Question: In the output below, I'm trying to align with the top of the box next to it. I've tried a couple of different boxes and whatnot, but I can't get it to align properly.

Here's the code:
'''
\mbox{
Author
}
box{egin{minipage}[c]{12cm}
\medskip
$for(author)$
$author.name$\$if(author.title)$\emph{$author.title$}\$endif$$if(author.company)$$author.company$$endif$
\par\medskip
$endfor$
\medskip
\end{minipage}}
'''
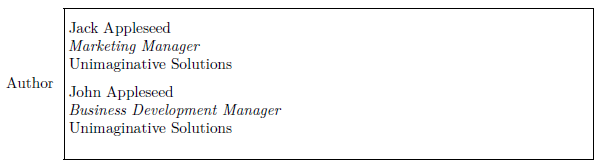
Answer: You should set the entire construction inside a 'tabular', and then also use a '[t]'op-aligned 'tabular' for the framed box construction:

'''
\documentclass{article}
egin{document}
egin{tabular}{l | l |}
\cline{2-2}
Author & egin{tabular}[t]{@{}p{12cm}@{}}
Jack Appleseed \
\emph{Marketing Manager} \
Unimaginitive Solutions \ \
John Appleseed \
\emph{Business Development Manager} \
Unimaginitive Solutions \
\end{tabular} \
\cline{2-2}
\end{tabular}
\end{document}
'''
I'm assuming you can use the following Pandoc construction (I haven't used Pandoc):
'''
egin{tabular}{l | l |}
\cline{2-2}
Author & egin{tabular}[t]{@{}p{12cm}@{}}
$for(author)$
$author.name$ \ $if(author.title)$\emph{$author.title$} \ $endif$ $if(author.company)$ $author.company$ \ $endif$
$endfor$
\end{tabular} \
\cline{2-2}
\end{tabular}
'''